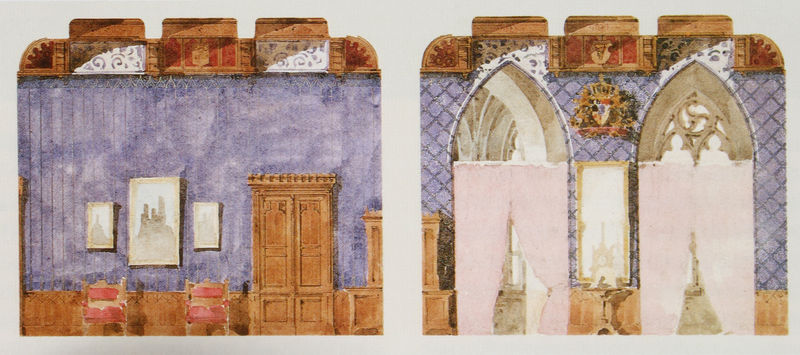
Titel: Wittelsbacher Palast, München, Zwei Schnitte durch das Wohnzimmer des Kronprinzen
Künstler: Friedrich von Gärtner
Standort: München
Institution: Architekturmuseum der Technischen Universität
Schlagwörter: blau, gemälde, aquarell, ocker, braun, fenster, hell, holz, raum, skizze, stuhl, stühle, tisch, tür, weiss, zeichnung, zimmer, rot, schloss, malerei, muster, ornament, wand, architektur, stein, bild, möbel, spiegel, vorhang, kirche, sessel, decke, innen, blatt, gotik, krone, rosa, bilder, kommode, schrank, ansicht, zwei, studie, giebel, mauer, lila, violett, saal, dekoration, gardinen, salon, tapete, vorhänge, uhr, innenansicht, knie, zinnen, bögen, gewölbe, spanisch, burg, palazzo, seite, räume, entwurf, wappen, arabisch, voluten, spitzbogen, spitzbögen, plan, mobiliar, kabinett, einrichtung, skizzen, beistelltisch, masswerk, vertäfelung, vorhanf, gibel, aufriss, wnd, paneel, gesprenge, gemäöde, sitzmoebel, ma werk, papiertheater, zimmerl, flach skizze